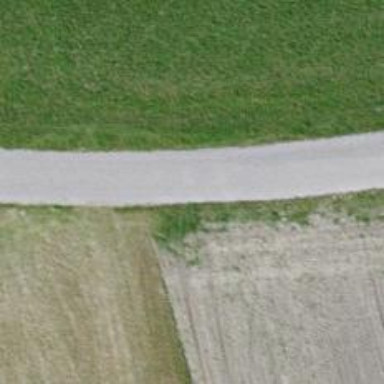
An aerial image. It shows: Paved track with grade1 quality.